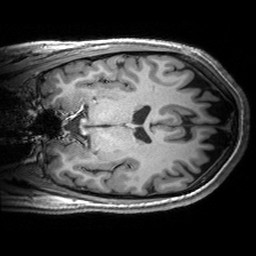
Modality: T1w
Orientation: coronal
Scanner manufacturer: siemens
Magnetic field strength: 3 T
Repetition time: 2.53 s
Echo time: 0.00299 s